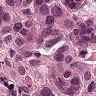
Metastatic tissue present: yes